Current action and preconditions to check: path_clear

Your task: For each precondition in the list above, predict whether it will hold at this action.

Consider the current scene as observed from the mobile robot's camera, and analyze the predicted future states of all dynamic agents (e.g., people, animals, vehicles, or any moving entities) within the NEXT SECOND.

IMPORTANT: Only answer "very likely" if you are absolutely certain—based on strong, clear evidence—that a dynamic agent will violate the precondition in the predicted future state. Do NOT answer "very likely" for unlikely, ambiguous, or low-probability risks.

Ask yourself for each precondition: Is there a high probability, with clear and convincing evidence, that the predicted future states of any dynamic agent will interfere with the predicted future state of the currently executing action within the NEXT SECOND, causing that precondition to fail?

Assess the risk level based on these predictions. Use "likely" or "very likely" if motions create a clear risk of interference.

Use "neutral" or "improbable" if agents are nearby but their predicted paths are clearly diverging or non-conflicting.

Failure Risk Categories: "very improbable", "improbable", "neutral", "likely", "very likely"

Answer Format: Output ONLY the probability_of_failure value from these categories: "very improbable", "improbable", "neutral", "likely", "very likely"

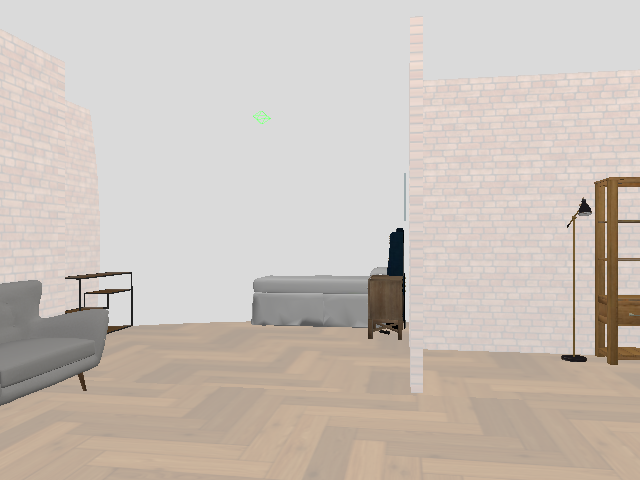

Answer: very improbable